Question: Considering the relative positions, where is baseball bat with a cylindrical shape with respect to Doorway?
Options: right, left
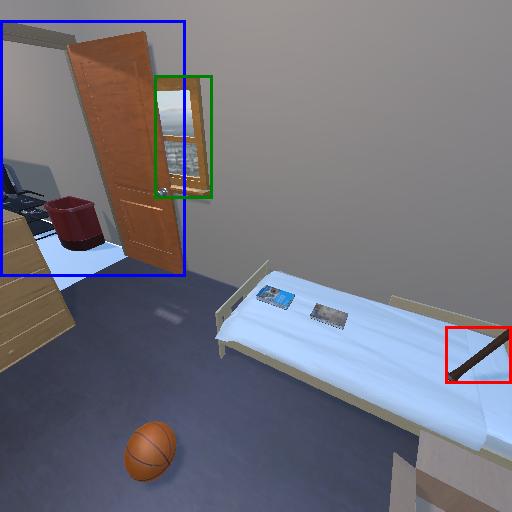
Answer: right